Question: jQuery recommends CDN hosted or self hosted jQuery library.
Here is the download path of minified version :
<URL>
I deployed the same to my cdn,and used it in my website.
However for both, my CDN path , or the above mentioned jQuery path, the script makes
http calls starfish, google domain to download more content :

1. Why are these components being downloaded,is there anything incorrect in my method of using jQuery ?
2. Are these components compulsory ?
3. If these are optional components, can I configure jQuery in a way to not download these components.
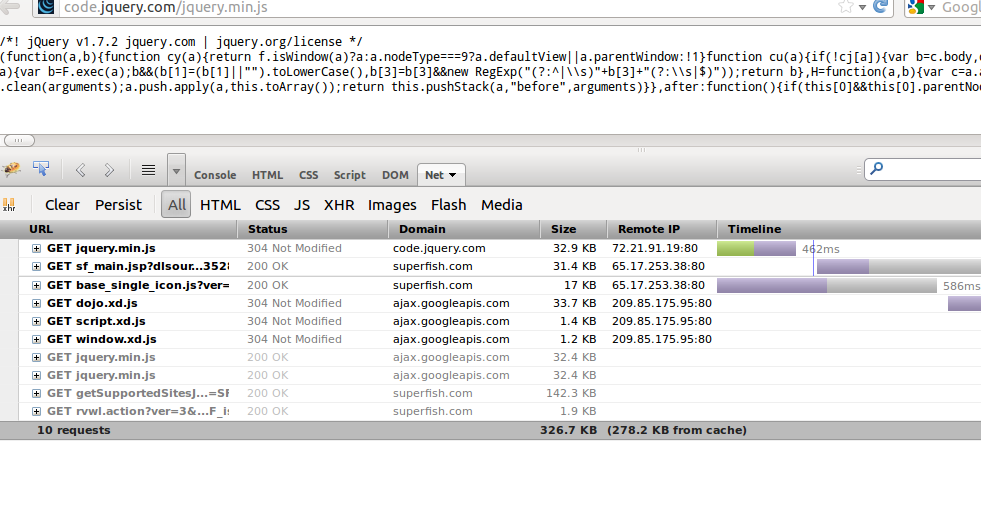
Answer: I don't get these extra requests. This leads me to believe that it is your browser that's making these extra requests, not the script.
Perhaps it is your Firefox extensions? Try disabling them, restart Firefox and try again (you're use Firebug to make the checks, so you'll have to leave that enabled, I've not seen Firebug make these requests on its own before).